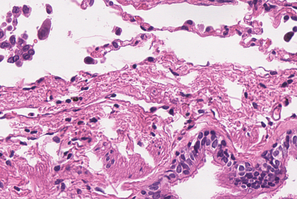
Tumor epithelial tissue: no
Tumor-associated stroma tissue: no
Normal tissue: yes